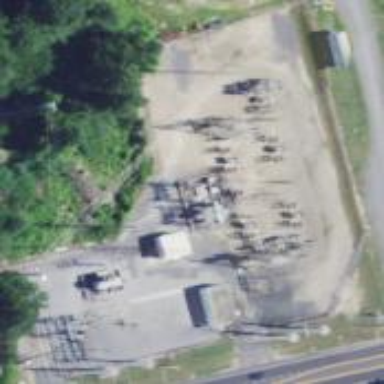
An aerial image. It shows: Distribution level power substation.